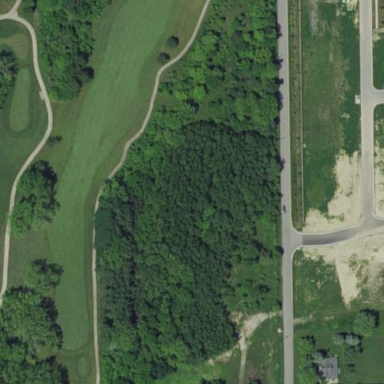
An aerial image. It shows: Golf fairway surrounded by grass.